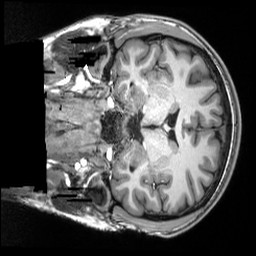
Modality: T1w
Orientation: coronal
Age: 20
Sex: male